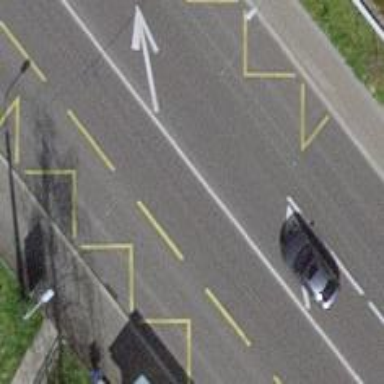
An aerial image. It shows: Secondary road with asphalt surface. There are trolley wires present along with shared busway on the left side for cyclists.